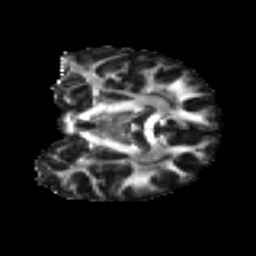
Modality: FA
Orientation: coronal
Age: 27
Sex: female
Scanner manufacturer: ge
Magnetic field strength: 3 T
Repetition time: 7.8 s
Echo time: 0.0606 s